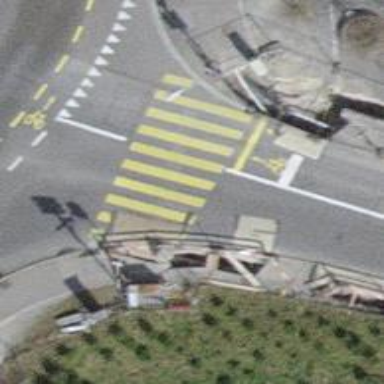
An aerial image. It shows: Asphalt footway with crossing.